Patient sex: M
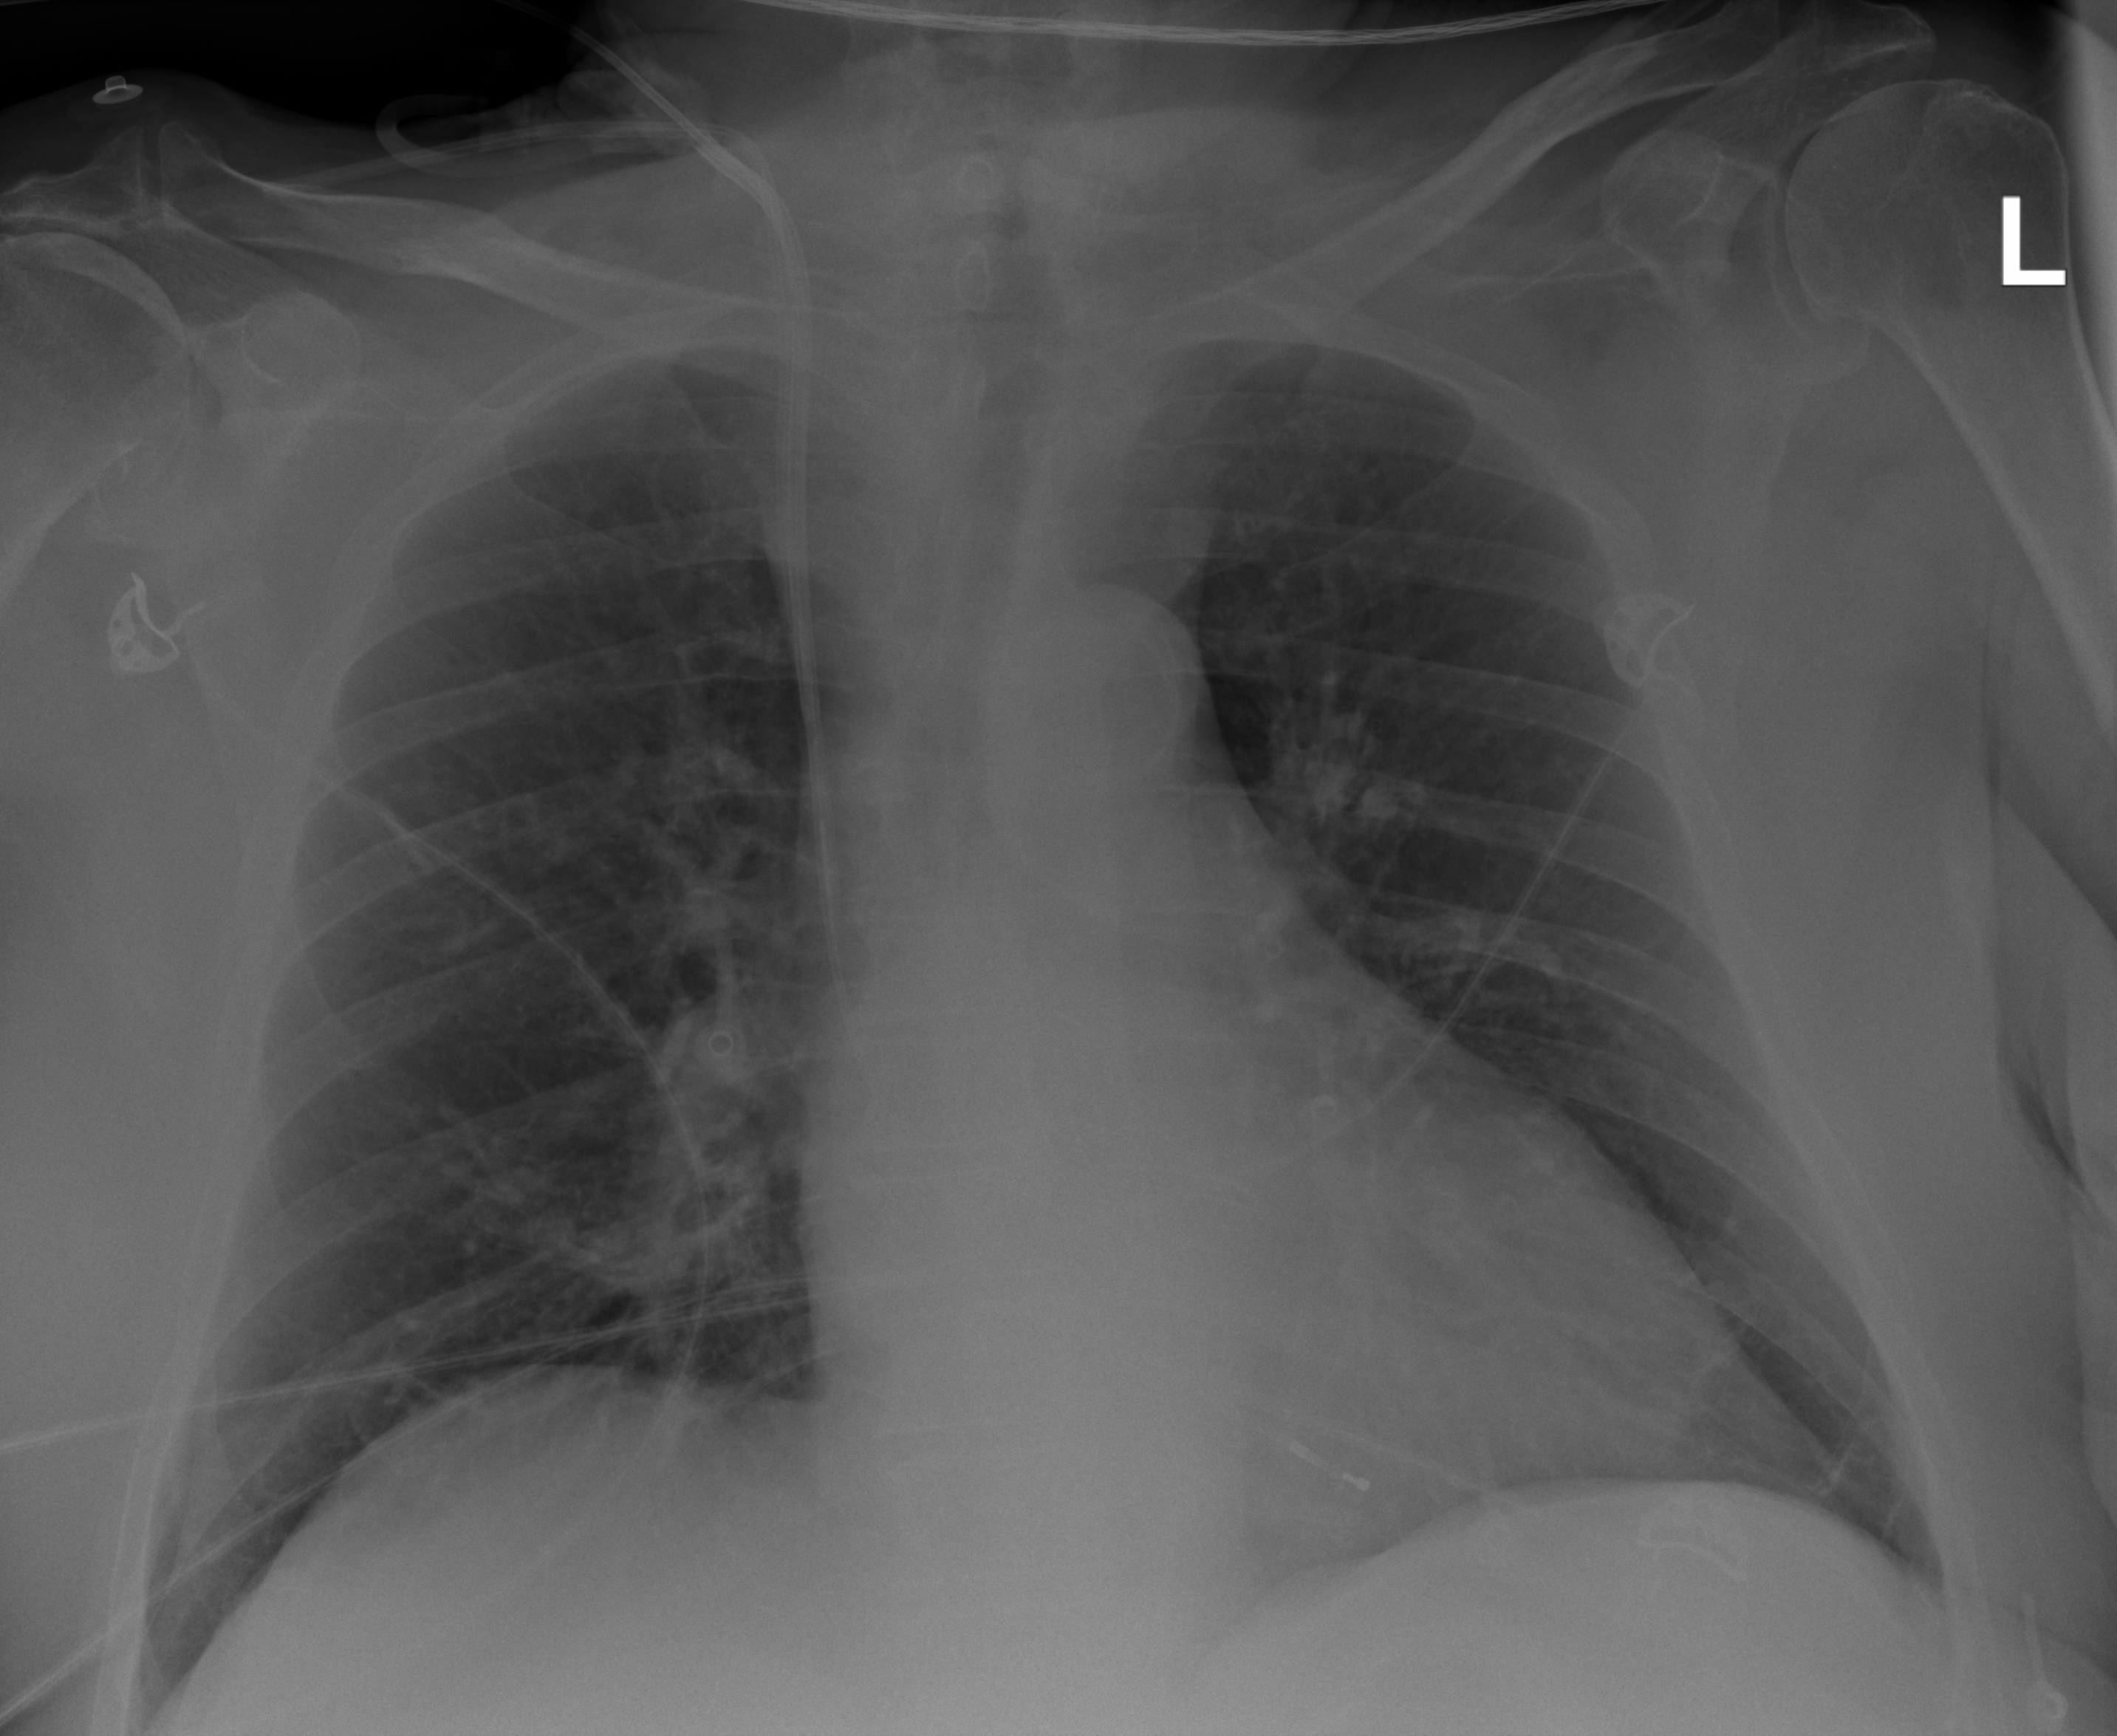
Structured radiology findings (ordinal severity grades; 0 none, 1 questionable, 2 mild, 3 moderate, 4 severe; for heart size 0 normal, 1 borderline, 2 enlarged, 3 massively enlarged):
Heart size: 2
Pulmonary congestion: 1
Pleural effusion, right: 0
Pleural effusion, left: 0
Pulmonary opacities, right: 0
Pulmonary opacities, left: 0
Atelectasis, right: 2
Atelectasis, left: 2